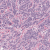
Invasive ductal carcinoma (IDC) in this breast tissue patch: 1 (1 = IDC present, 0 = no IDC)